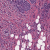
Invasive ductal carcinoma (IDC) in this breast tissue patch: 0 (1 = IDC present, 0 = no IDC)